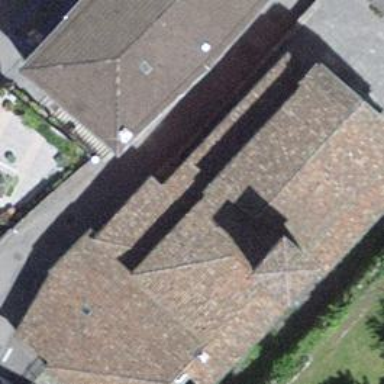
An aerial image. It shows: Historic church building that serves as place of worship.